Interaction volume radius: 5 \u00c5
Interaction volume height: 25 \u00c5
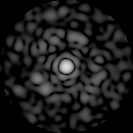
Disorder parameter: 0.8755